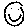
Label: smiley face